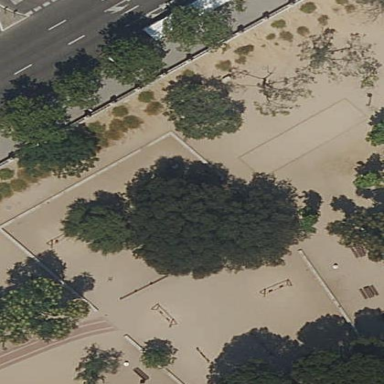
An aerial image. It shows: Playground area for leisure land.